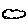
Label: cloud